Question: Does anyone know how to add a scope bar to a 'UITableView'?
The App Store app does this sometimes, like in the picture below.
I would like to use this scope bar to add sorting options for the elements in the 'UITableView'. This would be more convenient than having a toolbar with a 'UISegmentControl'.
I just don't know how to implement this. I don't even know the name of the element (I'm calling it scope bar because it looks just like the scope bar of a 'UISearchBar', but it is not).

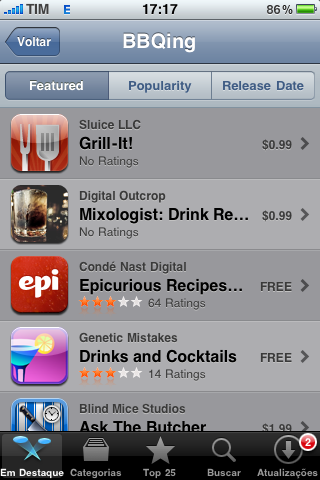
Answer: The element is a <URL> with the 'UISegmentedControlStyleBar' style. You can set the 'tintColor' property to get the color desired. Just put the view above the table view and you can get something that looks like that screenshot.